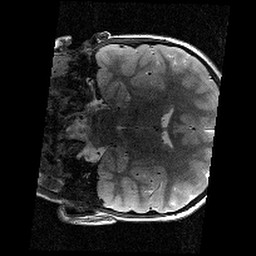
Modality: T2w
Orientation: coronal
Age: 9
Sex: male
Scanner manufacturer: siemens
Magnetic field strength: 3 T
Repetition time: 9.23 s
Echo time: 0.067 s